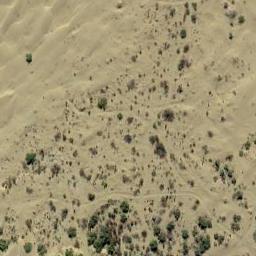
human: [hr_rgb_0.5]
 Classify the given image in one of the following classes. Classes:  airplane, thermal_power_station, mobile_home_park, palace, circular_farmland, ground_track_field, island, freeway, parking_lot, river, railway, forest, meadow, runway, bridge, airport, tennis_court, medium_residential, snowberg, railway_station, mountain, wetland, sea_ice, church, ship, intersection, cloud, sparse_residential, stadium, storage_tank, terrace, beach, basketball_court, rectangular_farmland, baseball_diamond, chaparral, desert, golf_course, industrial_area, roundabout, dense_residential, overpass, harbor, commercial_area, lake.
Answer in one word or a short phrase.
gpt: chaparral